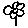
Label: flower